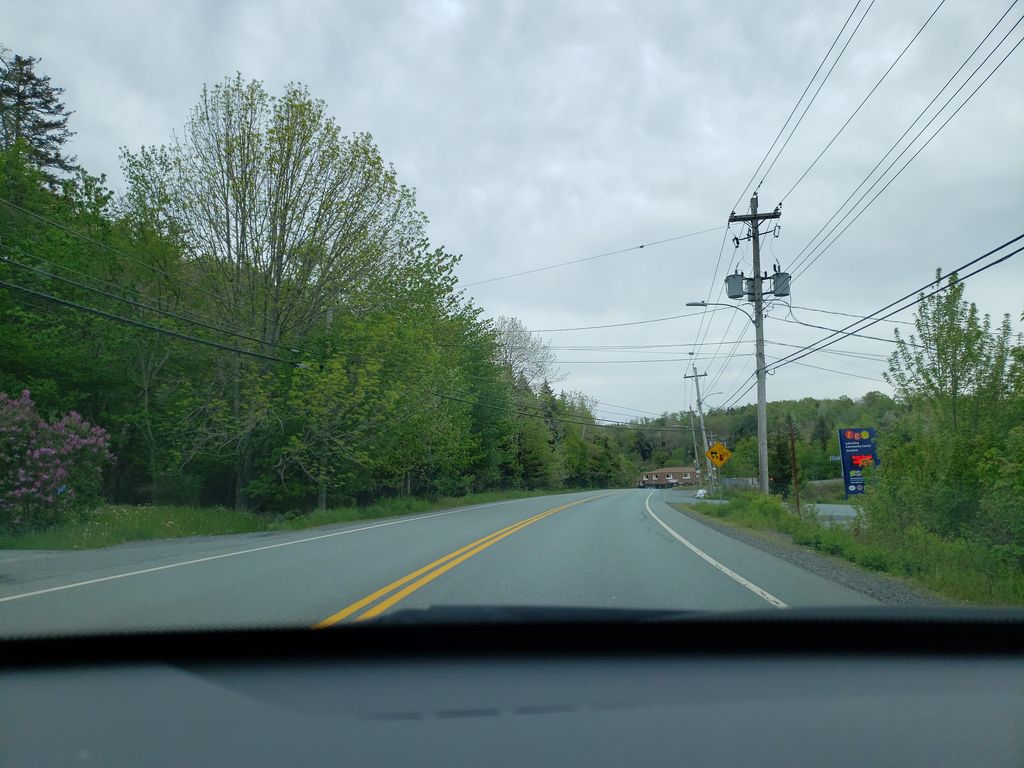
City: halifax